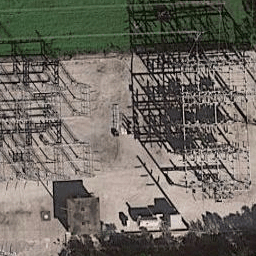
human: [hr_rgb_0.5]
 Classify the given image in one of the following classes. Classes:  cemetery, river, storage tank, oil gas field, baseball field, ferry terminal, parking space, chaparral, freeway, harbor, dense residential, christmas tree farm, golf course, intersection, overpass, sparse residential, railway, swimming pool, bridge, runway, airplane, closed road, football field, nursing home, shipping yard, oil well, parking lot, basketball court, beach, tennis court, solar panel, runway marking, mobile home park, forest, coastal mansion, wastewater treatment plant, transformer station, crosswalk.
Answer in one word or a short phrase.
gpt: transformer station